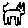
Label: cat